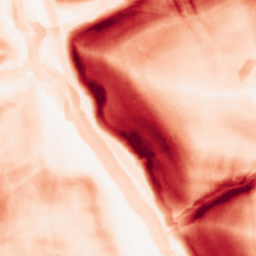
Category: morphological
Decomposition family: morphological_gradient
Decomposition parameters: size: 10
shape: square
Upsampling method: linear_exact
Upsampling parameters: scale: 4
Upsampling scale: 4